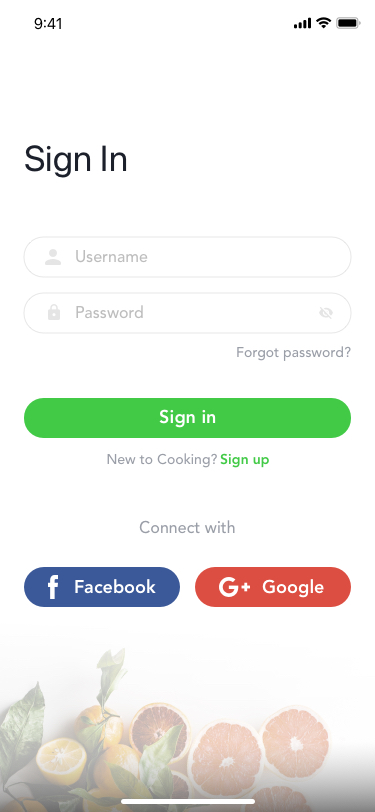
Text in this UI design:
Sign In
Username
Password
New to Cooking?
Sign up
Forgot password?
Connect with
Sign in
Google
Facebook